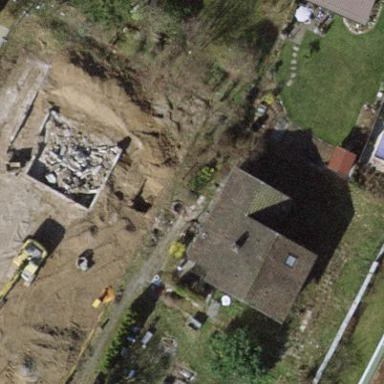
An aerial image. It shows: Detached building.